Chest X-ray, PA view. Patient: 36 years old, sex F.
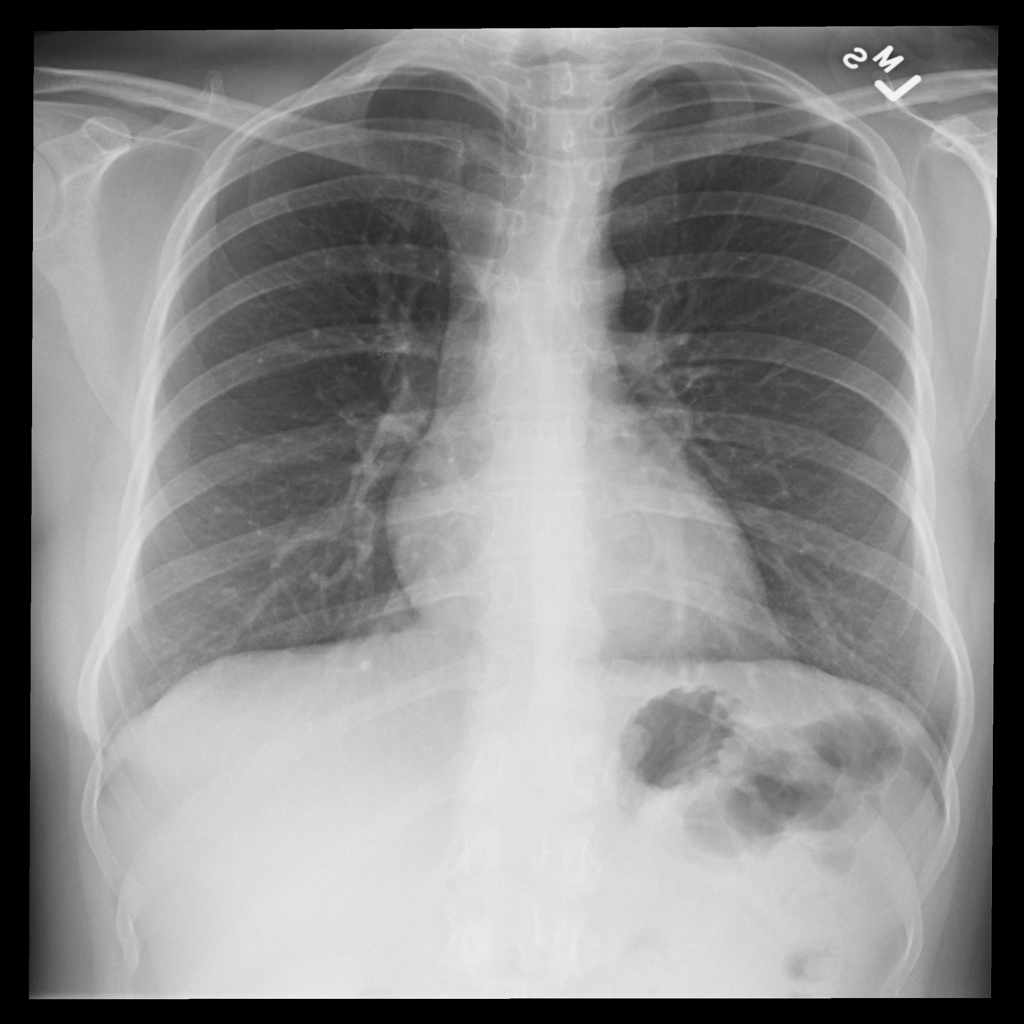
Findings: No Finding